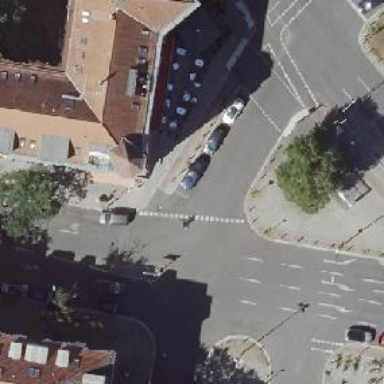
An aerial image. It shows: Asphalt footpath with unmarked crossing.